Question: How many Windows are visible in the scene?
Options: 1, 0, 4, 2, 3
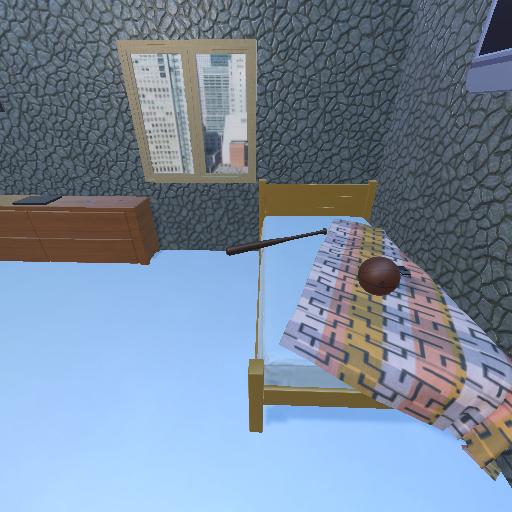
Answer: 1